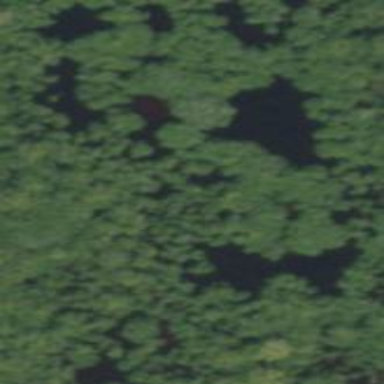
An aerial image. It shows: Peaceful pond surrounded by nature.